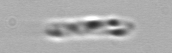
Label: Cerataulina_pelagica